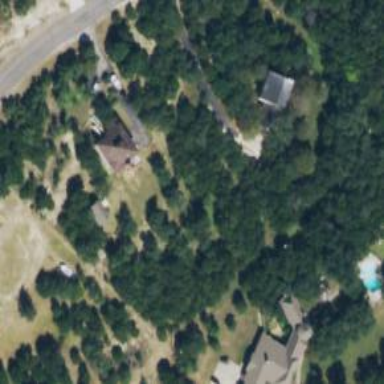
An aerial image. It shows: Driveway.